Question: I have set up a on my core data entities. I am trying to show the detailview copy of the associated data. Currently I have the prepareforseague: method working with the original entity(Routines), however I am at a lose as to how to show the linked entity (RoutinesDetails).

'''
- (void)viewDidAppear:(BOOL)animated
{
[super viewDidAppear:animated];
// Fetch the devices from persistent data store
NSManagedObjectContext *managedObjectContext = [self managedObjectContext];
NSFetchRequest *fetchRequest = [[NSFetchRequest alloc] initWithEntityName:@"Routines"];
self.routines = [[managedObjectContext executeFetchRequest:fetchRequest error:nil] mutableCopy];
[self.tableView reloadData];
}
- (void)prepareForSegue:(UIStoryboardSegue *)segue sender:(id)sender
{
if ([[segue identifier] isEqualToString:@"UpdateDevice"]) {
NSManagedObject *selectedDevice = [self.routines objectAtIndex:[[self.tableView indexPathForSelectedRow] row]];
FBCDRoutineViewController *destViewController = segue.destinationViewController;
destViewController.routines = selectedDevice;
}
'''
'''
- (NSManagedObjectContext *)managedObjectContext {
NSManagedObjectContext *context = nil;
id delegate = [[UIApplication sharedApplication] delegate];
if ([delegate performSelector:@selector(managedObjectContext)]) {
context = [delegate managedObjectContext];
}
return context;
}
- (id)initWithStyle:(UITableViewStyle)style
{
self = [super initWithStyle:style];
if (self) {
// Custom initialization
}
return self;
}
- (void)viewDidAppear:(BOOL)animated
{
[super viewDidAppear:animated];
// Fetch the devices from persistent data store
NSManagedObjectContext *managedObjectContext = [self managedObjectContext];
NSFetchRequest *fetchRequest = [[NSFetchRequest alloc] initWithEntityName:@"RoutinesDetails"];
self.routines = [[managedObjectContext executeFetchRequest:fetchRequest error:nil] mutableCopy];
}
- (void)viewDidLoad
{
[[self navigationController] setNavigationBarHidden:NO animated:YES];
[super viewDidLoad];
// Do any additional setup after loading the view.
if (self.routines) {
[self.testLabel setText:[self.routines valueForKey:@"routinename"]];
}
}
'''
'''
@property (strong) NSManagedObject *routines;
'''
This is my first time with core data and I am looking at how to show the Details entity. Am I Close to getting it working? If not can I get directed at to what I should be looking at.
Any suggestions?
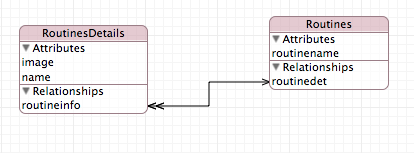
Answer: If I understand your problem correctly, you want to display all objects
that are related to the object passed in 'prepareForSegue'.
Then you would declare two properties in the 'FBCDRoutineDetailViewController':
'''
@property (strong) NSManagedObject *routines; // the passed object
@property (strong) NSManagedObject *routineDetails; // the displayed details objects
'''
and fetch them like this:
'''
NSManagedObjectContext *managedObjectContext = [self managedObjectContext];
NSFetchRequest *fetchRequest = [[NSFetchRequest alloc] initWithEntityName:@"RoutinesDetails"];
NSPredicate *predicate = [NSPredicate predicateWithFormat:@"routineinfo == %@", self.routines];
[fetchRequest setPredicate:predicate];
NSError *error;
self.routineDetails = [managedObjectContext executeFetchRequest:fetchRequest error:&error];
'''
'self.routineDetails' is now the data source array for the details view.
(Remark: For displaying the result set of a Core Data request in a table view,
you might also consider to use a 'NSFetchedResultsController'.)